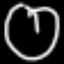
Label: clock